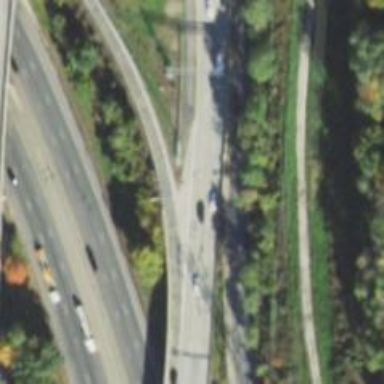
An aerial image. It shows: Asphalt motorway link.